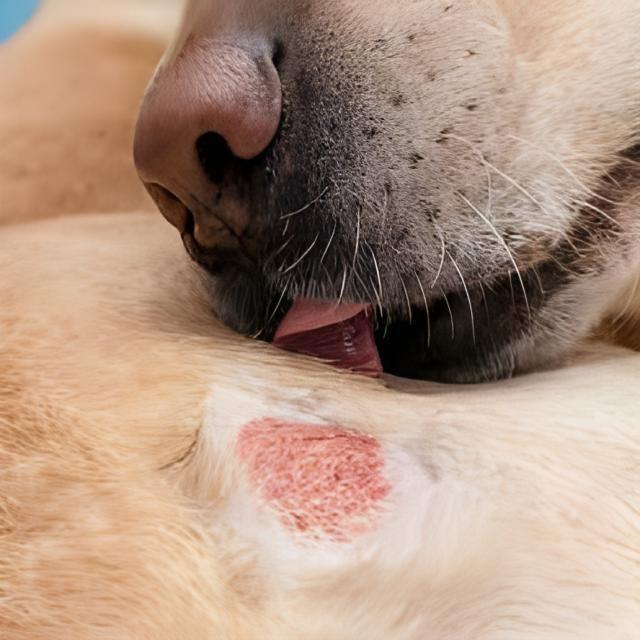
Canine dermatitis — inflammation of the skin presenting with erythema, pruritus, papules, and excoriation. May be allergic, contact, or atopic in origin.